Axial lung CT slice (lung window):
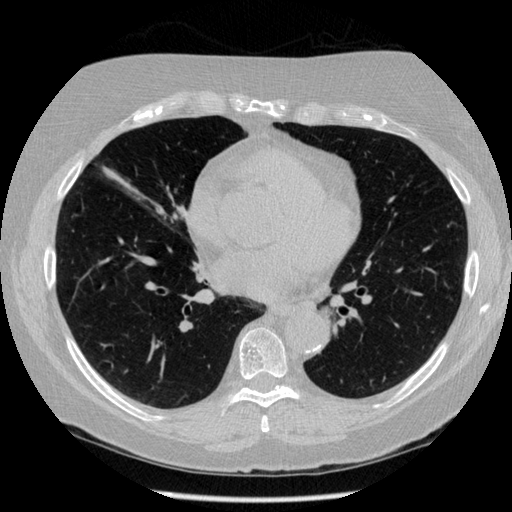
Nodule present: no